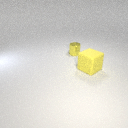
small yellow metal cylinder to the left of large yellow rubber cube